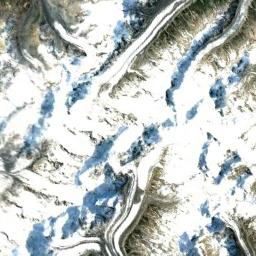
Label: snowberg